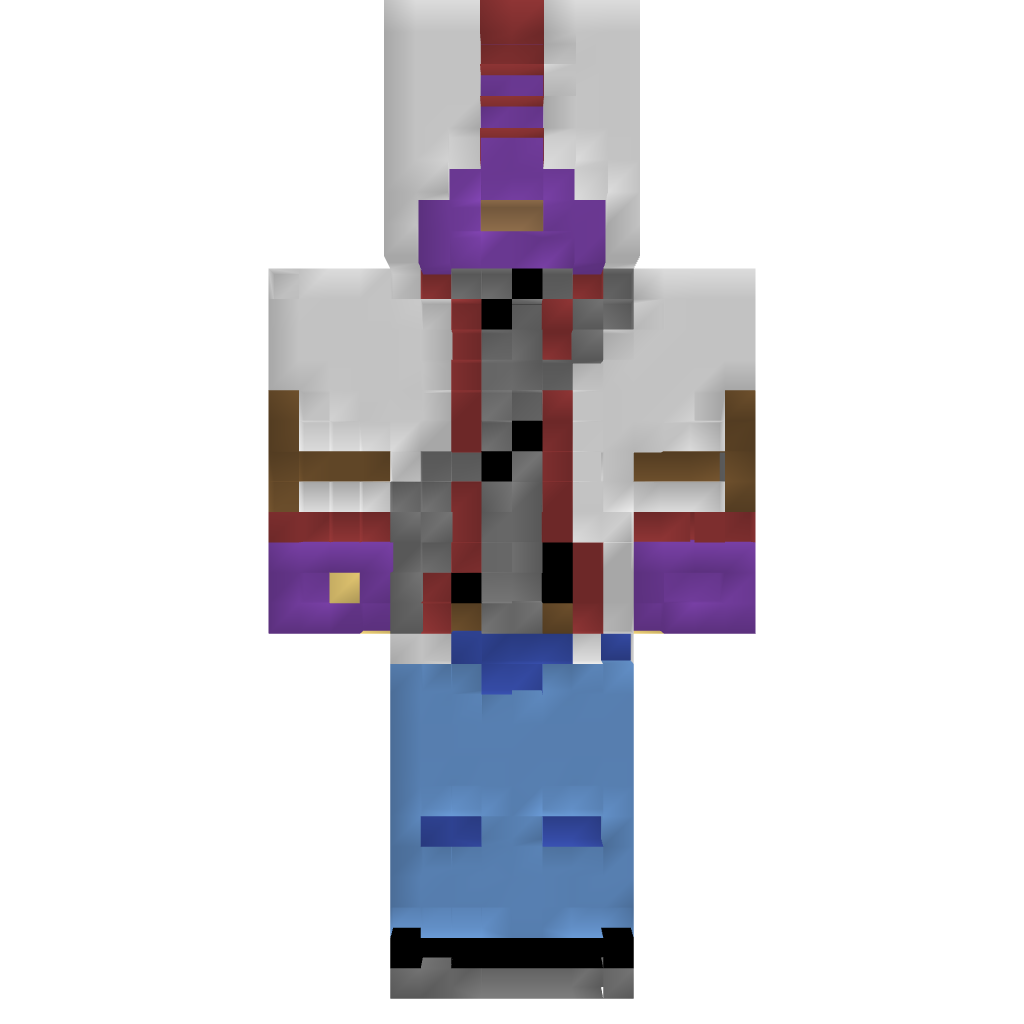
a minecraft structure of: Desmond Miles Statue high quality